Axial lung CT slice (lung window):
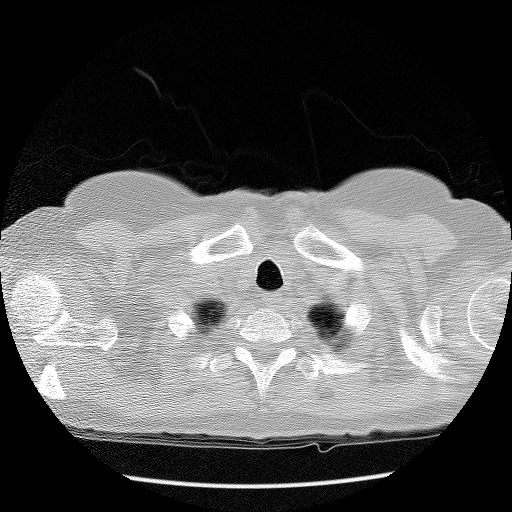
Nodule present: no